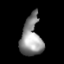
Tissue: lung
Cell type: Epithelial cells
Senescence score: 0.175
Nuclear area (px): 805
Mean DAPI intensity: 141.048